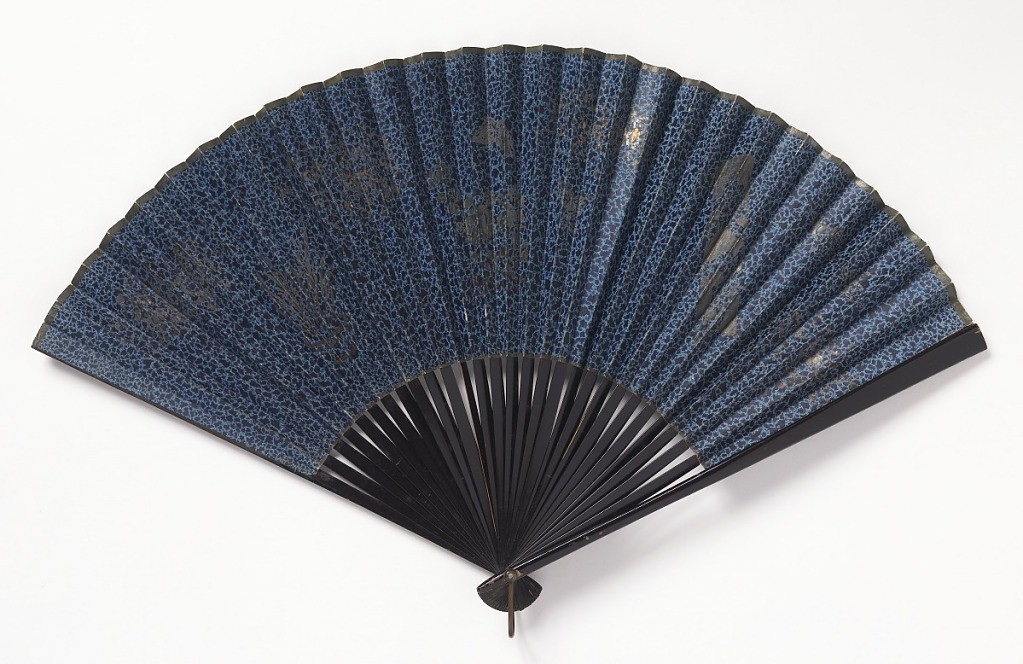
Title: Pleated fan
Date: late 19th century
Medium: Painted paper leaf, painted wood sticks
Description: Pleated fan. Paper leaf painted on both sides with spots and silver florals. Wood sticks painted black. Pink silk ribbon.